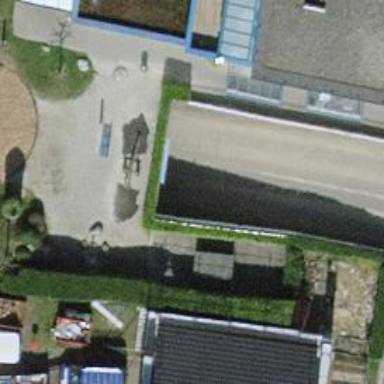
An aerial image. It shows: Parking area.